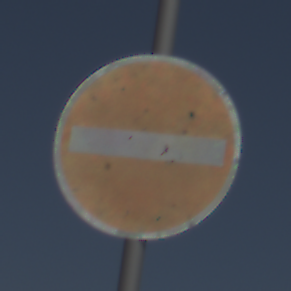
Verkehrszeichen: VerbotDerEinfahrt
Umgebung: Outdoor, Nature
Tageszeit: Midday
Wetter: PartlyCloudy
Licht: Natural
Jahreszeit: NotSpecified
Kontrast: HighContrast